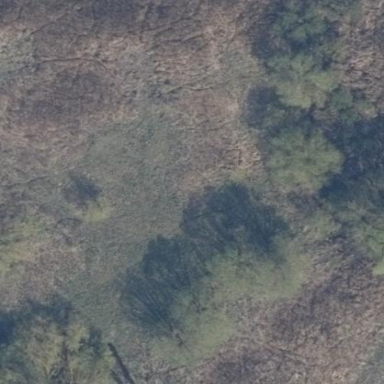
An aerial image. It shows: Patch of scrub vegetation.